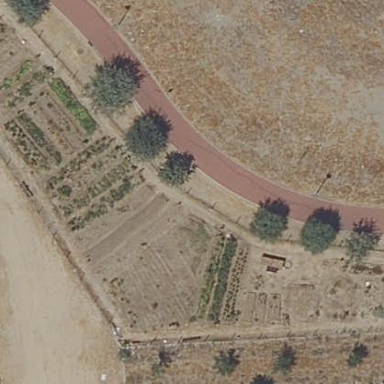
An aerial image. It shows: Community garden filled with leisure land.